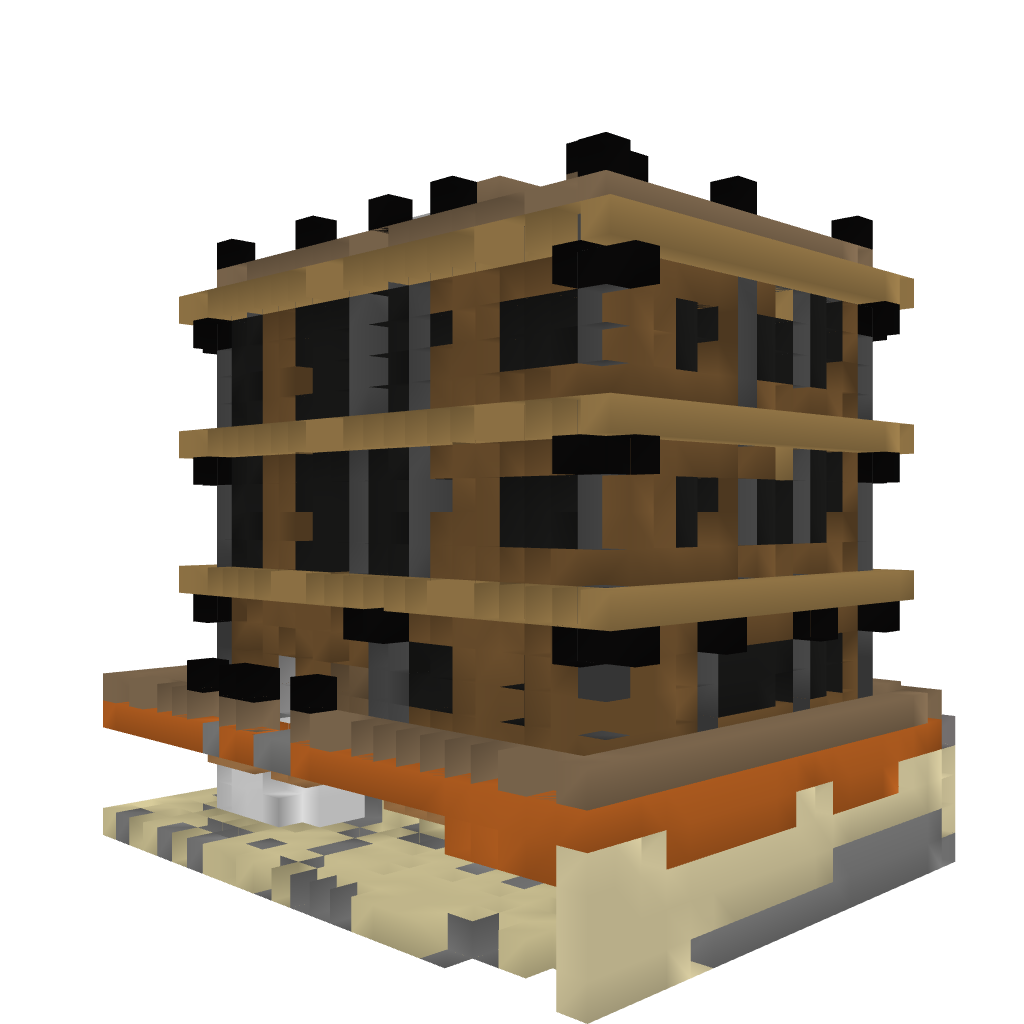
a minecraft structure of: Desert hotel updated